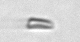
Label: fiber